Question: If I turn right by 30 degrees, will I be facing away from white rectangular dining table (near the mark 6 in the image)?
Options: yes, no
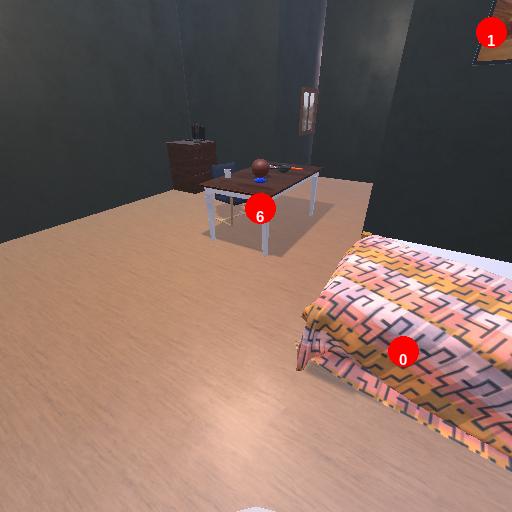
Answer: yes